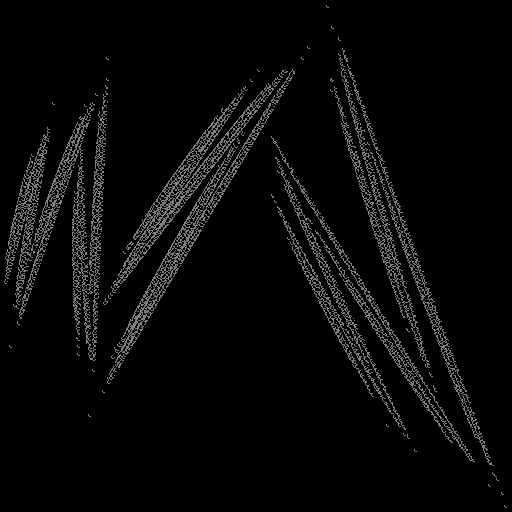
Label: bamboofern